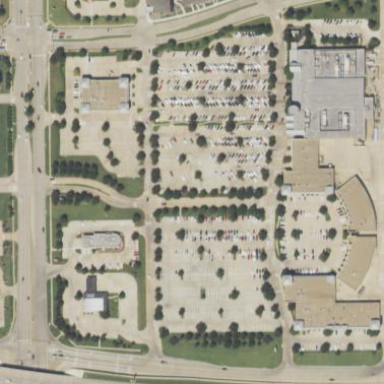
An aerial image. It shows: Parking area.